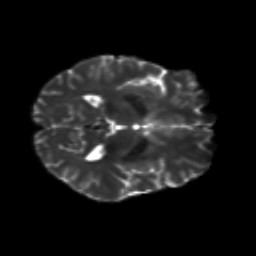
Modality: T2w
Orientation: axial
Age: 32
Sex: male
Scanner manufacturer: siemens
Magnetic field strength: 3 T
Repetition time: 8.6 s
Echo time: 0.095 s